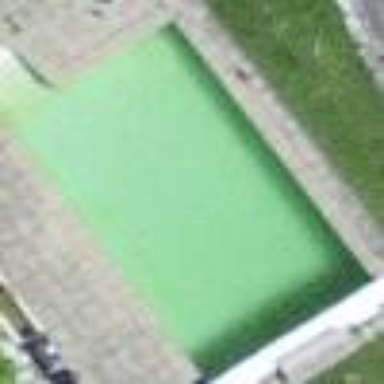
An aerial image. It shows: Swimming pool located in leisure land.